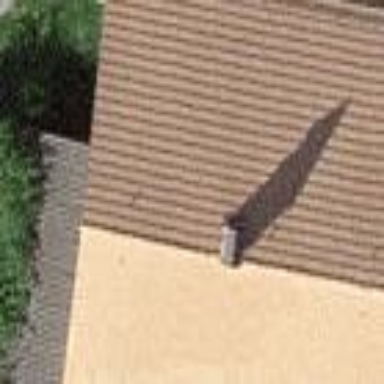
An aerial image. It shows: Simple house.